Question: I am teaching mysef a little about 'numpy' and I have dusted off some of my old undergraduate texts to use for examples. So, I wrote a function 'numpy' to calculate the deflection in a cantilever beam due to a single point load at any point. Pretty straight forward, except that the deflection equation changes depending on what side of the point force you are on, so I will split the beam into two ranges, calculate the deflection values at each interval in the ranges and append the result to a list. Here's the code.
'''
def deflection(l, P, a, E, I):
"""
Calculate the deflection of a cantilever beam due to a simple point load.
Calculates the deflection at equal one inch intervals along the beam and
returns the deflection as a list along with the the length range.
Parameters
----------
l : float
beam length (in)
P : float
Point Force (lbs)
a : float
distance from fixed end to force (in)
E : float
modulus of elasticity (psi)
I : float
moment of inertia (in**4)
Returns
-------
list
x : distance along beam (in)
list of floats
y : deflection of beam (in)
Raises
------
ValueError
If a < 0 or a > l (denoting force location is off the beam)
"""
if (a < 0) or (a > l):
raise ValueError('force location is off beam')
x1 = range(0, a)
x2 = range(a, l + 1)
deflects = []
for x in x1:
y = (3 * a - x) * (P * x**2) / (6 * E * I)
deflects.append(y)
for x in x2:
y = (3 * x - a) * (P * a**2) / (6 * E * I)
deflects.append(y)
return list(x1) + list(x2), deflects
'''
Now I want to do the same thing using numpy, so I wrote the following function:
'''
def np_deflection(l, P, a, E, I):
"""To Do. Write me."""
if (a < 0) or (a > l):
raise ValueError('force location is off beam')
x1 = np.arange(0, a)
x2 = np.arange(a, l + 1)
y1 = (3 * a - x1) * (P * x1**2) / (6 * E * I)
y2 = (3 * x2 - a) * (P * a**2) / (6 * E * I)
return np.hstack([x1, x2]), np.hstack([y1, y2])
'''
Here's the issue, at some point in the calculations, the value of y1 changes sign. Here's an example.
'''
if __name__ == '__main__':
import matplotlib.pyplot as plt
l, P, a, E, I = 120, 1200, 100, 30000000, 926
x, y = deflection(l, P, a, E, I)
print(max(y))
np_x, np_y = np_deflection(l, P, a, E, I)
print(max(np_y))
plt.subplot(2, 1, 1)
plt.plot(x, y, 'b.-')
plt.xlabel('dist from fixed end (in)')
plt.ylabel('using a range/list')
plt.subplot(2, 1, 2)
plt.plot(np_x, np_y, 'r.-')
plt.xlabel('dist from fixed end (in)')
plt.ylabel('using numpy range')
plt.show()
'''
If you run the plot, you'll see that at point 'x = 93' which is in 'x1', there is a dislocation in the curve where the value seems to change sign.

Can anyone explain a) what is happening? and b) what I did wrong?
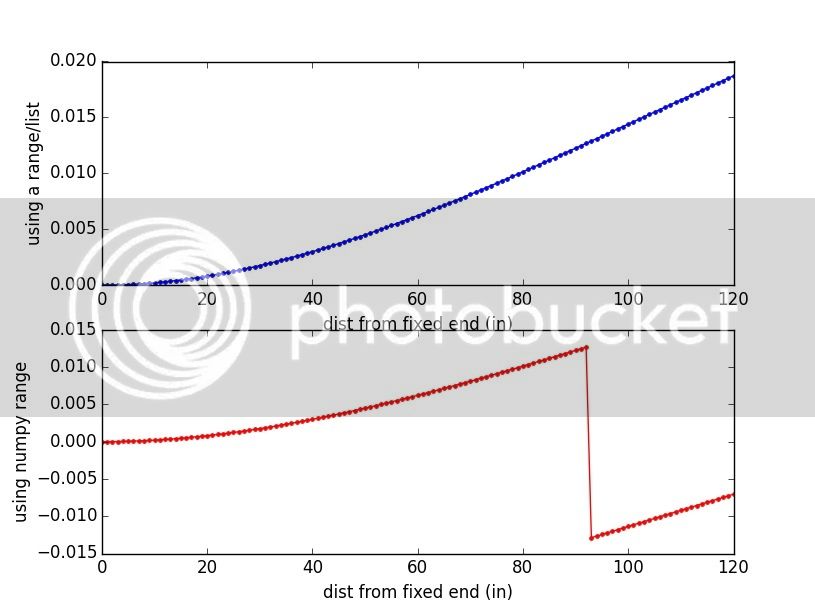
Answer: I'm betting this has nothing to do with overflow as some folks have suggested and everything to do with the default 'dtype' for 'np.arange'. If you pass in an integer start, stop, and step to 'arange', then the output will be an integer array.
In python 2.x, the '/' operator uses integer division.
---
For example:
'''
import numpy as np
print np.arange(10) / 3
'''
Results in:
'''
[0 0 0 1 1 1 2 2 2 3]
'''
---
However,
'''
np.arange(10, dtype=float) / 3
'''
or
'''
np.arange(10.0) / 3
'''
or
'''
np.arange(10) / 3.0
'''
Will all result in
'''
[ 0. 0.33333333 0.66666667 1. 1.33333333 1.66666667
2. 2.33333333 2.66666667 3. ]
'''
---
If you'd prefer that the '/' operator always upcast the results to floating point, then you can use 'from __future__ import division'.
An alternative option is to be aware of the data type of your arrays. Numpy lets you have very low-level control over how the data is stored in memory. This is , useful in practice, but it may seem a bit surprising at first. However, the upcasting rules are quite simple and well worth being aware of. Basically, whenever two types are used in an operation, if they're the same, the type is preserved. Otherwise, the more general of the two is used.